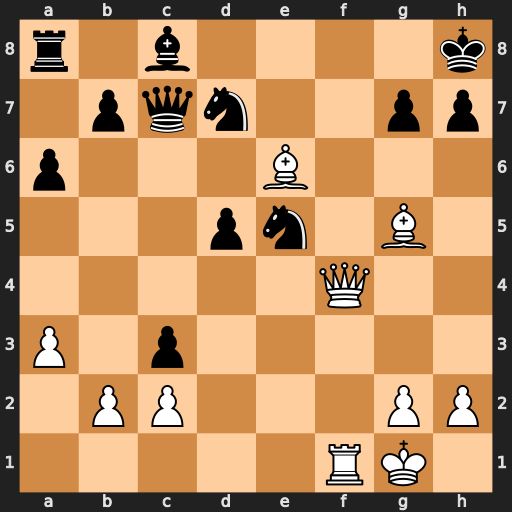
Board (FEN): r1b4k/1pqn2pp/p3B3/3pn1B1/5Q2/P1p5/1PP3PP/5RK1
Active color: w
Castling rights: -
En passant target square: -
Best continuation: Qf8+ Nxf8 Rxf8#